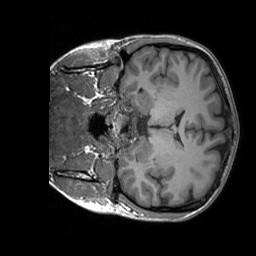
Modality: T1w
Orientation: coronal
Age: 25
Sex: female
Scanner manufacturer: siemens
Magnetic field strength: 3 T
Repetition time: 1.9 s
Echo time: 0.00227 s